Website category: book
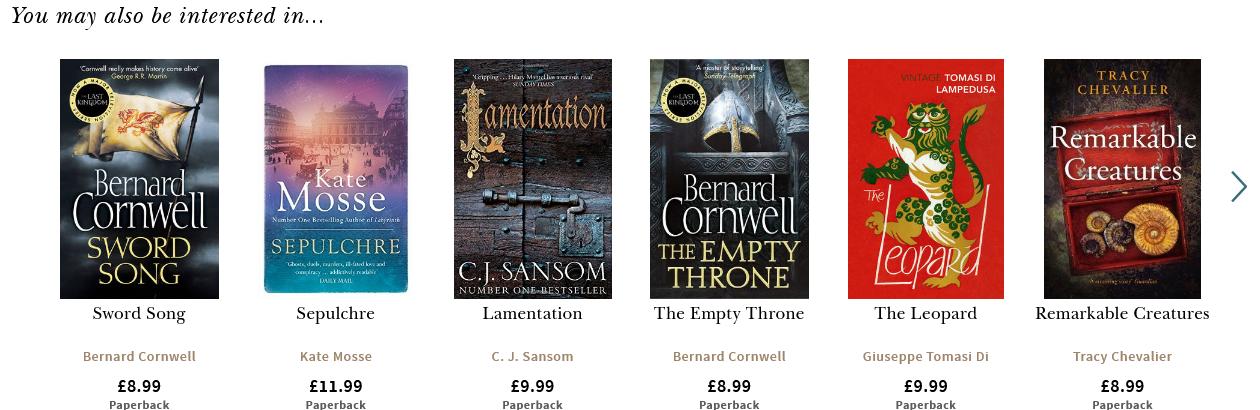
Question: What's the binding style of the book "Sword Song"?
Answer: Paperback

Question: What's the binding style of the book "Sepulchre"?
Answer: Paperback

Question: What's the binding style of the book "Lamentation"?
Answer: Paperback

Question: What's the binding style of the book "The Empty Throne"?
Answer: Paperback

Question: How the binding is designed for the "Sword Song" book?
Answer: Paperback

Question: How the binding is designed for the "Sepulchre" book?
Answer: Paperback

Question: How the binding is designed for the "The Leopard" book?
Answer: Paperback

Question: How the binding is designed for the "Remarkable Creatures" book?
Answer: Paperback

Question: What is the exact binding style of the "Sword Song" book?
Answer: Paperback

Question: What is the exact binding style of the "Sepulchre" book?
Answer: Paperback

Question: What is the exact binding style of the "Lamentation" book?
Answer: Paperback

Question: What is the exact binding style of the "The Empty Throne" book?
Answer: Paperback

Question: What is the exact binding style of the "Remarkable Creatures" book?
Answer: Paperback

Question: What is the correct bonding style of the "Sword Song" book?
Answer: Paperback

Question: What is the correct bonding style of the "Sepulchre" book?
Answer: Paperback

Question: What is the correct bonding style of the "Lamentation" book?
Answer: Paperback

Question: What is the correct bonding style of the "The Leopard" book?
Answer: Paperback

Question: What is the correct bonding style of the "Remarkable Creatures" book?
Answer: Paperback

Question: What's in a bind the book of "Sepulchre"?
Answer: Paperback

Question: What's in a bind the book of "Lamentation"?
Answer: Paperback

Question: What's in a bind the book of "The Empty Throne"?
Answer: Paperback

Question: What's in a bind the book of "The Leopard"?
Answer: Paperback

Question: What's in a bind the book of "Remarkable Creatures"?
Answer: Paperback

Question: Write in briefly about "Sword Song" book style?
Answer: Paperback

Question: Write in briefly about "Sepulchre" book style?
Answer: Paperback

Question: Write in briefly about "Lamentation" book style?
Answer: Paperback

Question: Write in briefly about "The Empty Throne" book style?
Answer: Paperback

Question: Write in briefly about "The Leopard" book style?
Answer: Paperback

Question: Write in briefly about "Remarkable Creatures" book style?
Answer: Paperback

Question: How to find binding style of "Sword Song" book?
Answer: Paperback

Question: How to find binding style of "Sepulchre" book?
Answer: Paperback

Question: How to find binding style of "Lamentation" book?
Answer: Paperback